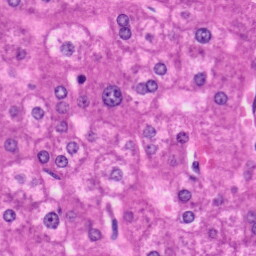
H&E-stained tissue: Liver